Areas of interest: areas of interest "Driving School"
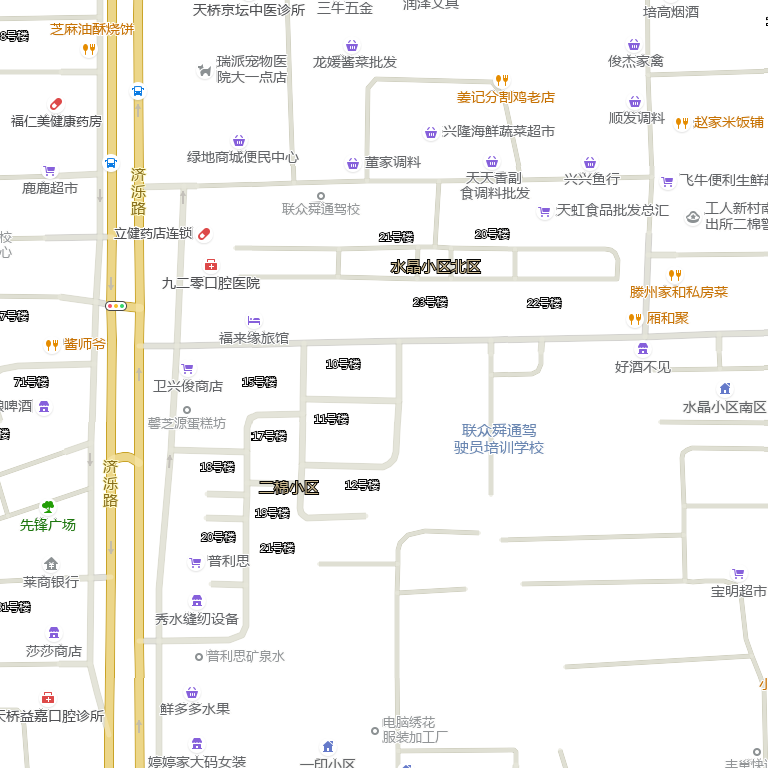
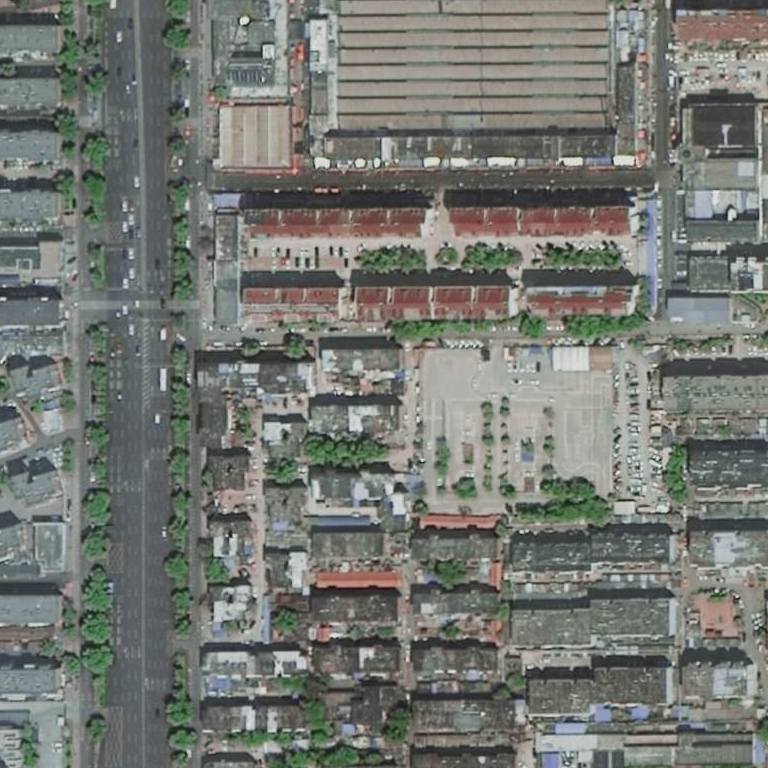